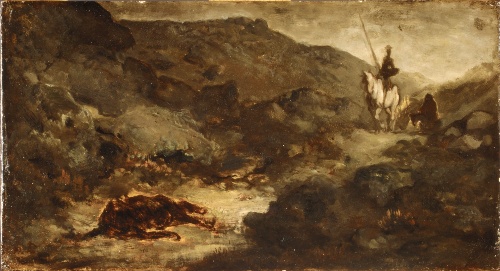
Title: Don Quixote and the Dead Mule
Artist: Honoré Daumier
Artist bio: French, Marseilles 1808–1879 Valmondois
Date: after 1864
Object type: Painting
Classification: Paintings
Medium: Oil on wood
Dimensions: 9 3/4 x 18 1/8 in. (24.8 x 46 cm)
Department: European Paintings
Credit line: Catharine Lorillard Wolfe Collection, Wolfe Fund, 1909
Accession year: 1909
Repository: Metropolitan Museum of Art, New York, NY
Tags: Horses|Animals|Men|Don Quixote